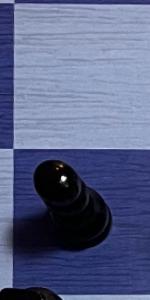
Label: Pawn_Black